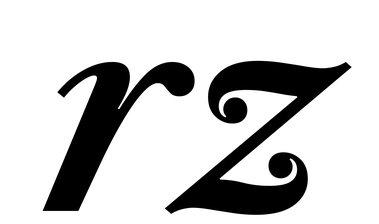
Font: LibreCaslonText-Italic_SemiBold_Italic